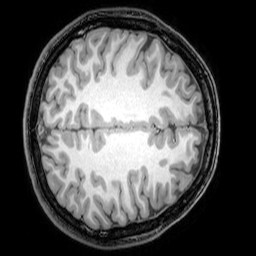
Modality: T1w
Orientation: axial
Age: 20
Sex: female
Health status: healthy
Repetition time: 0.081 s
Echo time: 0.037 s